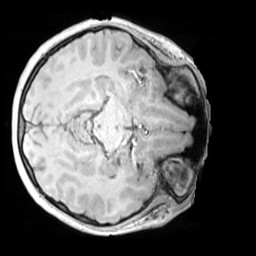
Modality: MP2RAGE
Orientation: axial
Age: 9
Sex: female
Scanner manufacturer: siemens
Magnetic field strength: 3 T
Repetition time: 4 s
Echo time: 0.00303 s